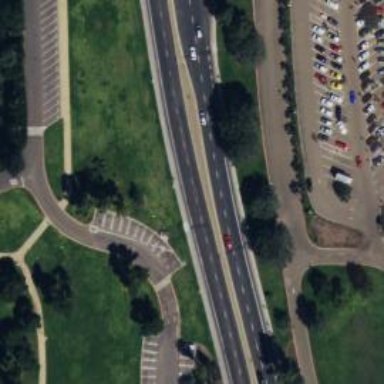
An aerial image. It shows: Expressway designated as secondary road.